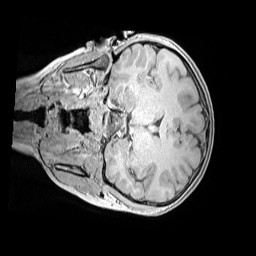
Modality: MP2RAGE
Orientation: coronal
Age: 12
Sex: female
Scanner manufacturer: siemens
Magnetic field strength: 3 T
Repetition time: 4 s
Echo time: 0.00299 s